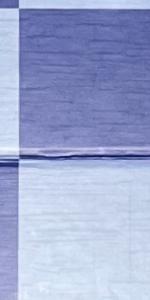
Label: Empty